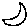
Label: moon